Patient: sex M, age 78
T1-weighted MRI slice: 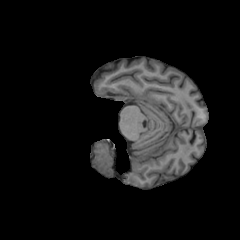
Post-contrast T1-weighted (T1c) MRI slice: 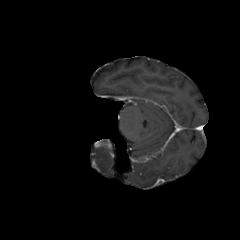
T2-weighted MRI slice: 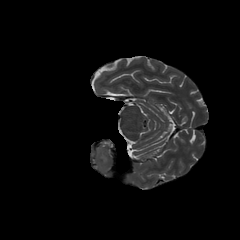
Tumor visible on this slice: yes
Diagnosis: Glioblastoma, IDH-wildtype
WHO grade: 4